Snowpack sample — Buffalo Mountain, Silverthorne, Colorado, USA (2/22/26, 2:02 PM MST)
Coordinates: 39.622, -106.113
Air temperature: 33 °F
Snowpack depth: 63 cm
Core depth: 20 cm
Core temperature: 23 °F
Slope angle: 11°, slope face: 116°
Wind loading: low
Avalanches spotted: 0
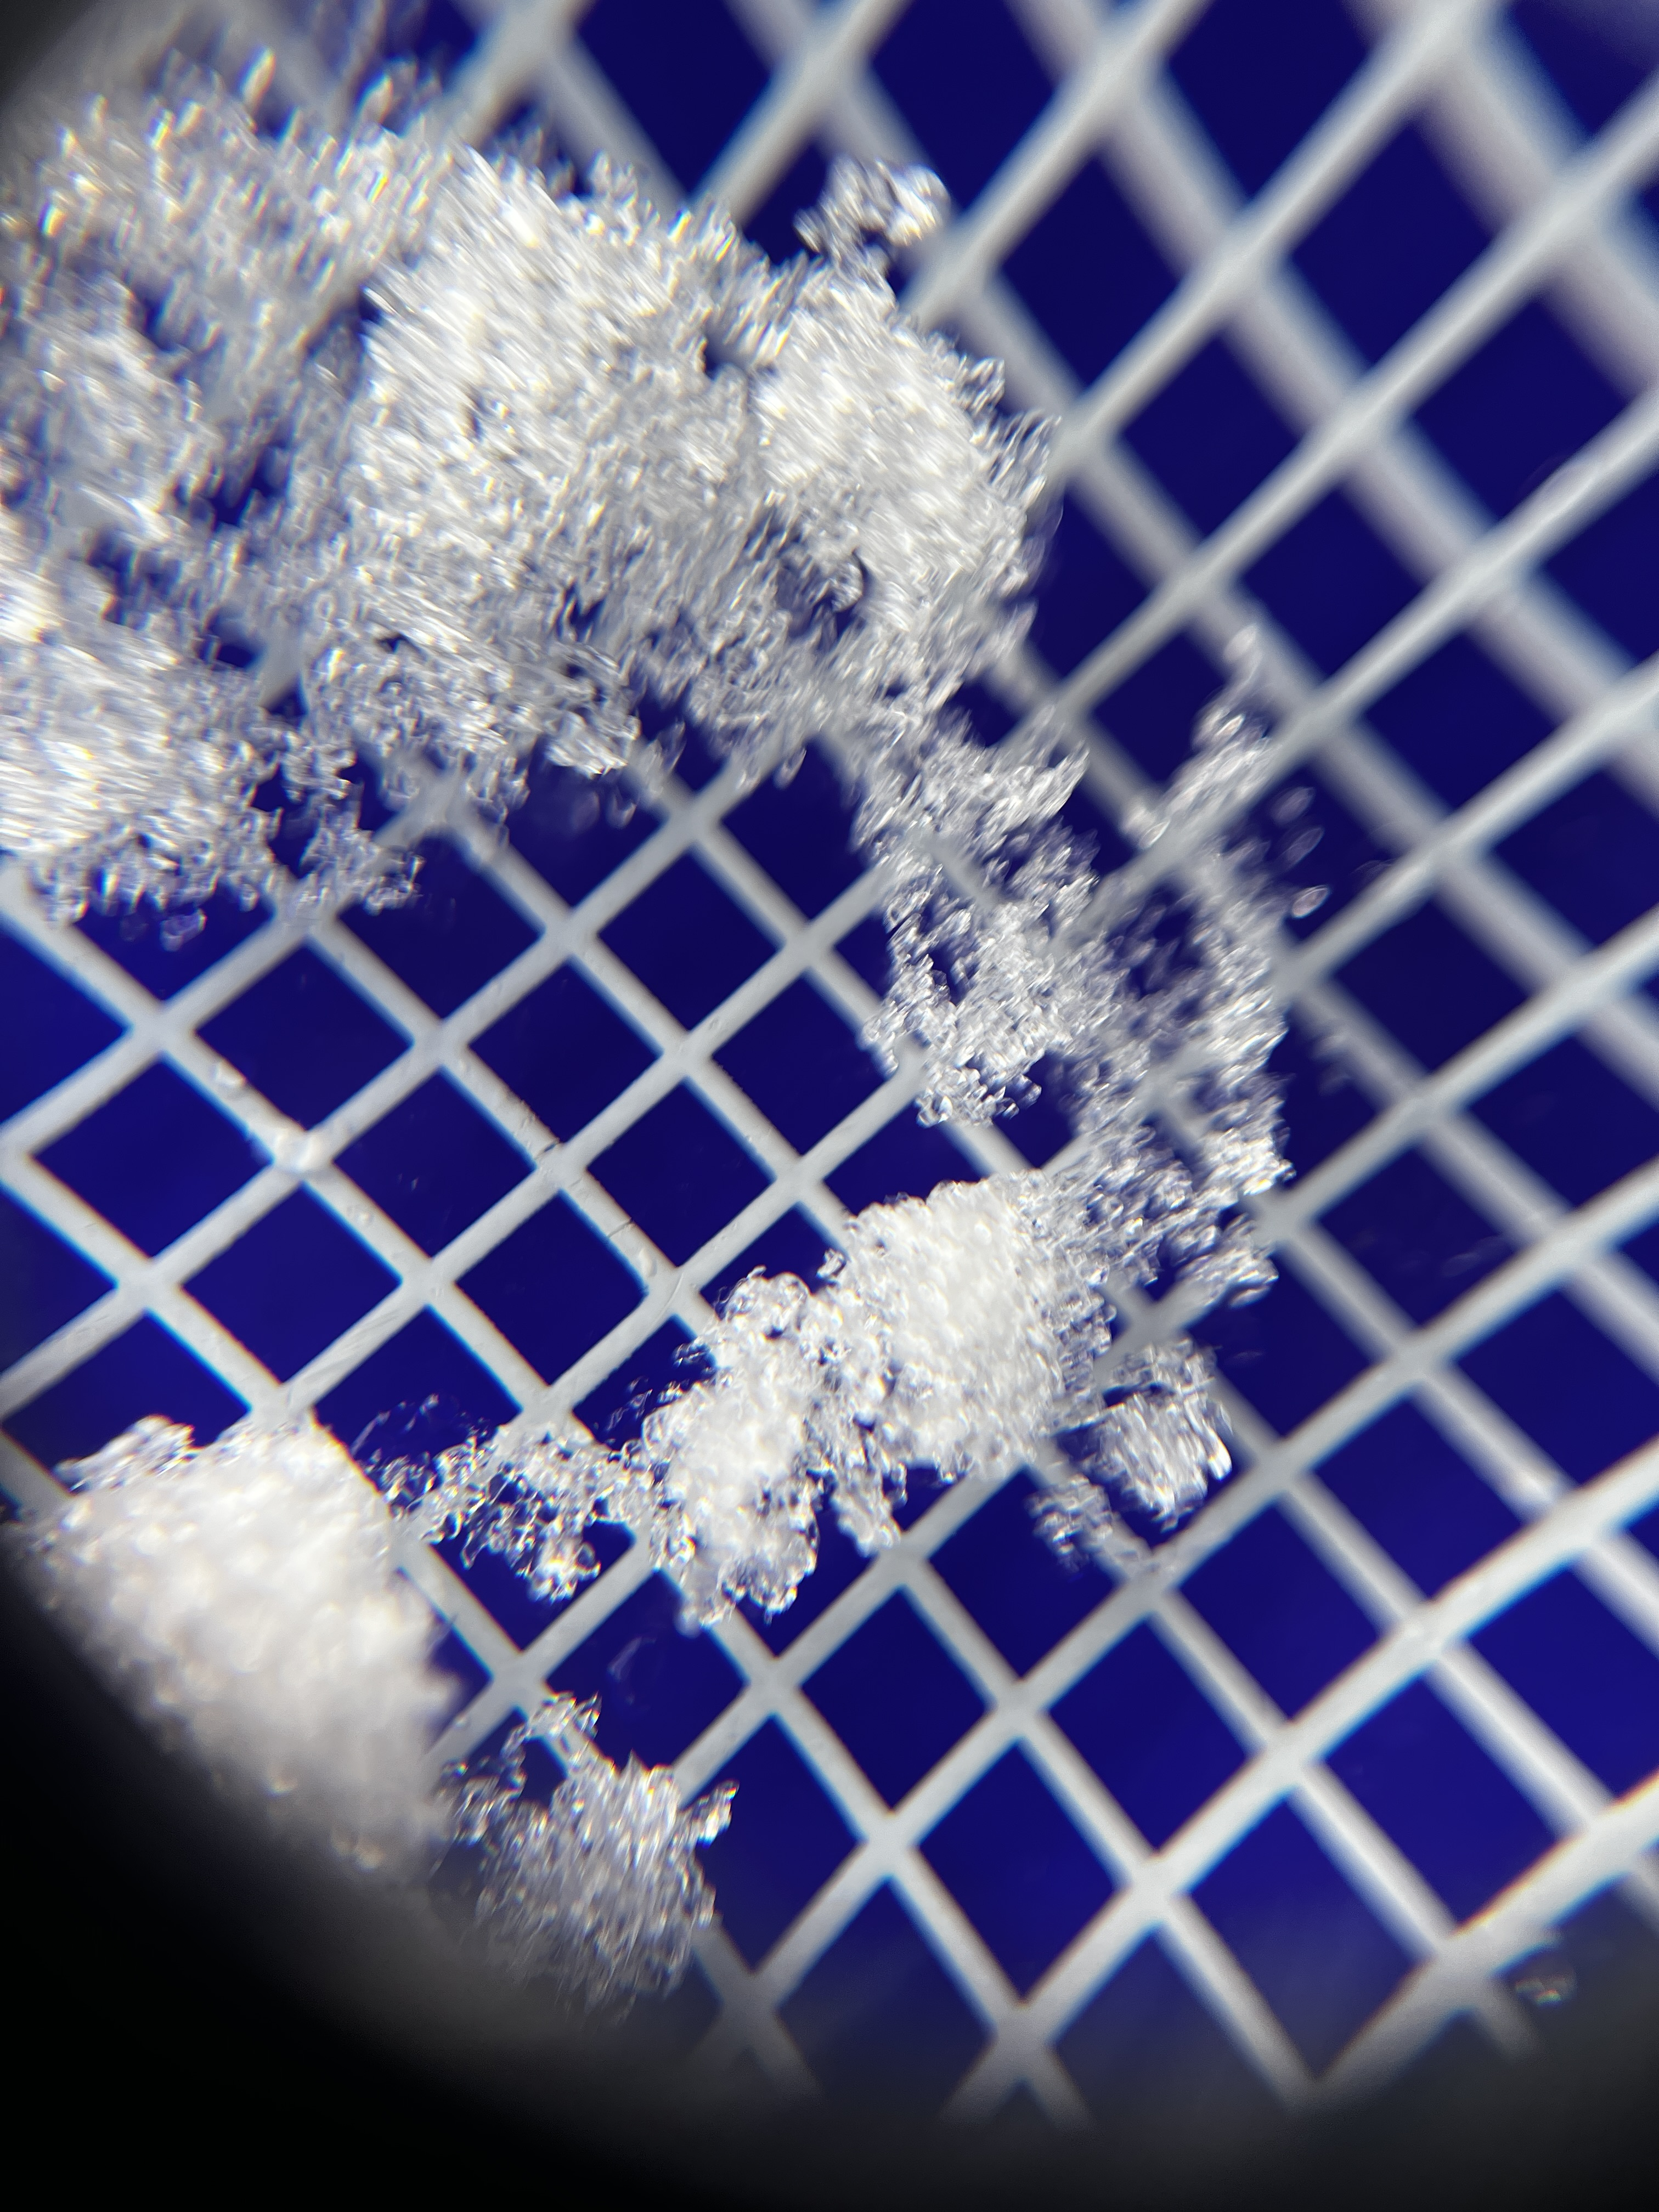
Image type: magnified_profile
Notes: In a firebreak similar to site 1, minimal wind loading with no spotted avalanches (not many faces in view though)